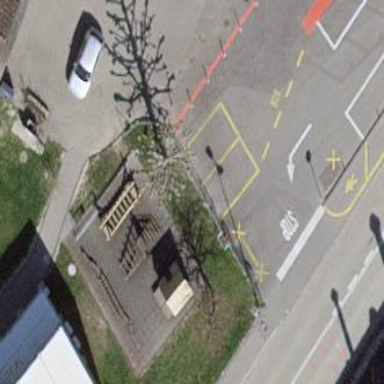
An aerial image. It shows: Playground area for leisure land.